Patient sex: M
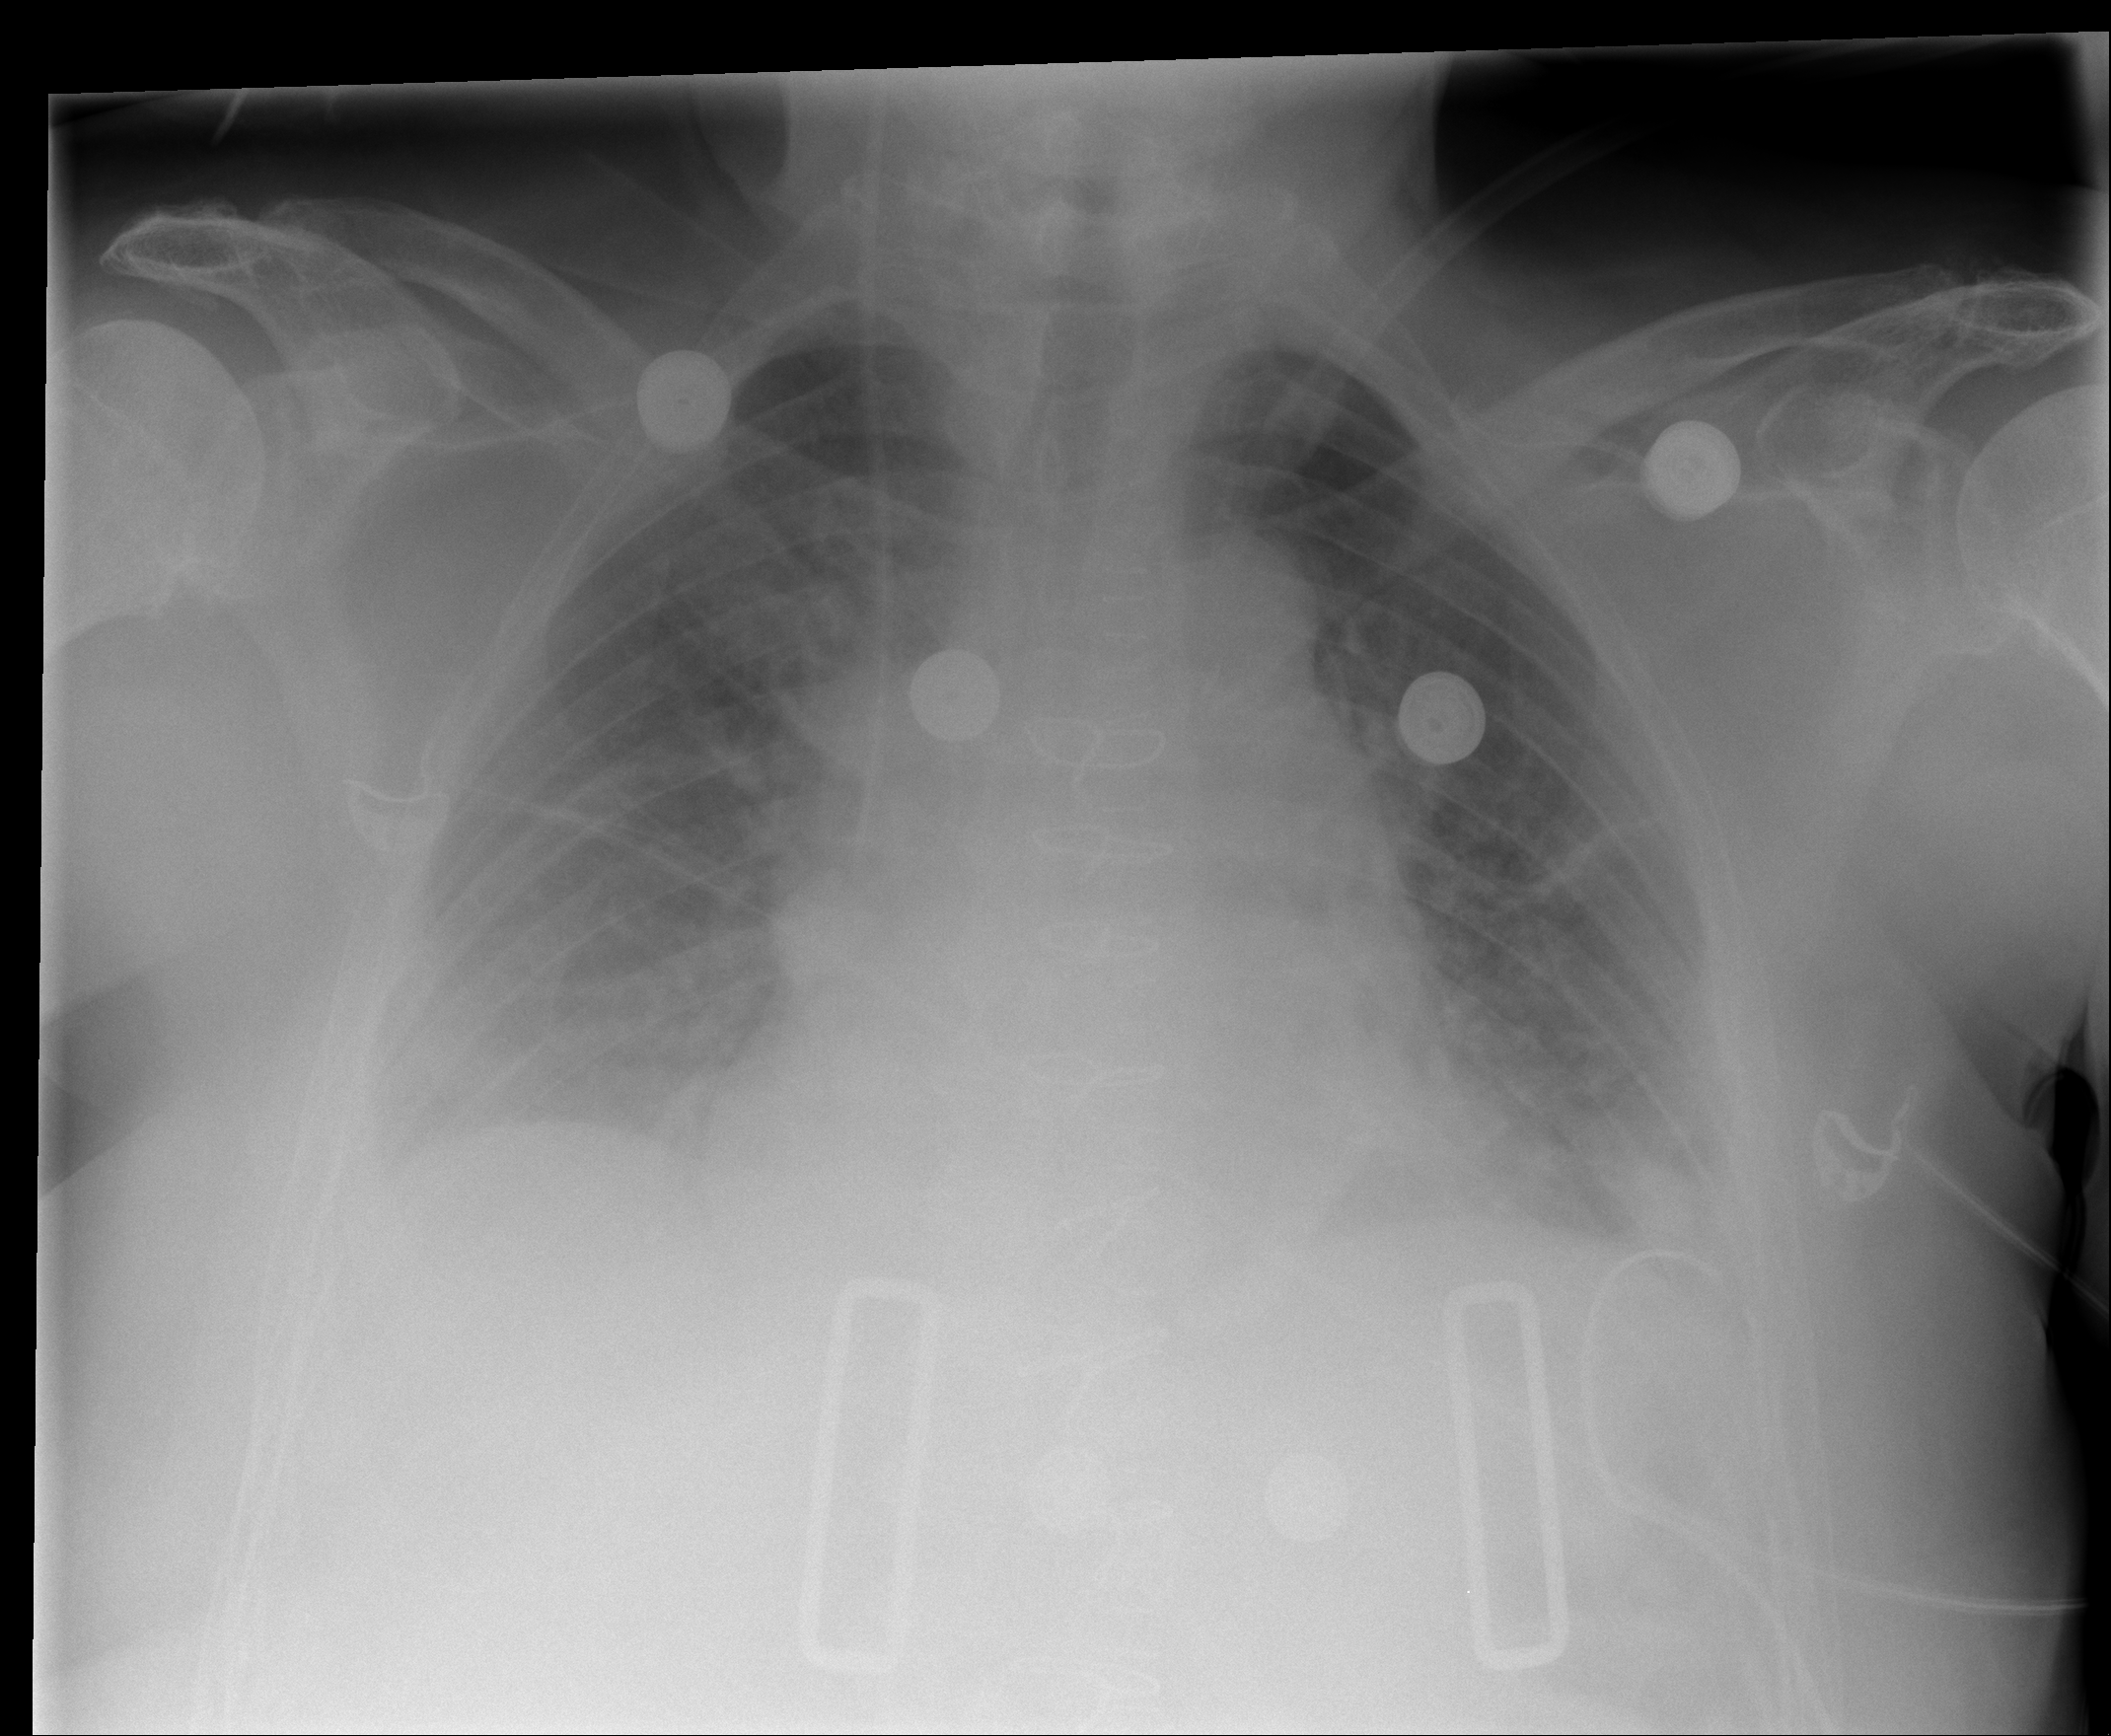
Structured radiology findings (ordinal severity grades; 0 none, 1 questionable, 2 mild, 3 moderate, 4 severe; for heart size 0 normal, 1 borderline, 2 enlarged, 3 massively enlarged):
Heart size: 0
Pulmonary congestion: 0
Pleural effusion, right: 0
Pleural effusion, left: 0
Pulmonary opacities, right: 0
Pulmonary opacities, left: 0
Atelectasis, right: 0
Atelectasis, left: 2